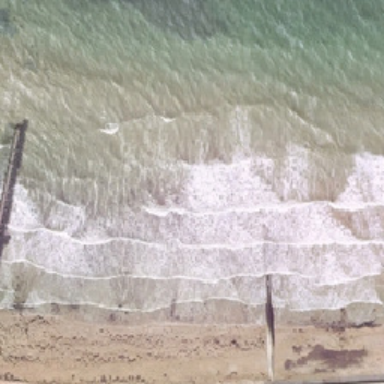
The white waves of the green ocean approach the yellow beach .